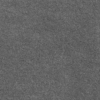
Label: dusty